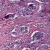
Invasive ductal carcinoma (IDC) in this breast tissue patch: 1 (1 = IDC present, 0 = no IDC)